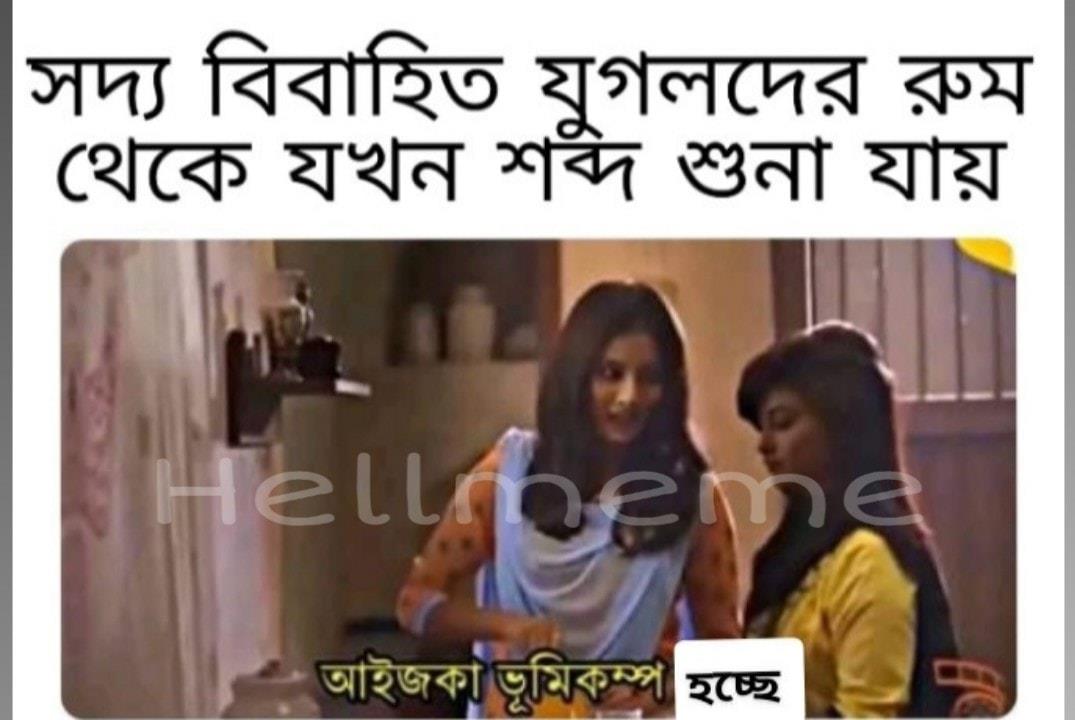
Caption: সদ্য বিবাহিত যুগলদের রুম থেকে যখন শব্দ শুনা যায়    আইজকা ভূমিকম্প হচ্ছে
Label: non-hate